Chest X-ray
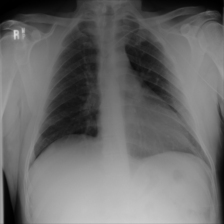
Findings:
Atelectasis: negative
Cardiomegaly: negative
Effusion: negative
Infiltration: negative
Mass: negative
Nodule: negative
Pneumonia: negative
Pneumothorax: negative
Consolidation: negative
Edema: negative
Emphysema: negative
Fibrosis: negative
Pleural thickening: negative
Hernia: negative